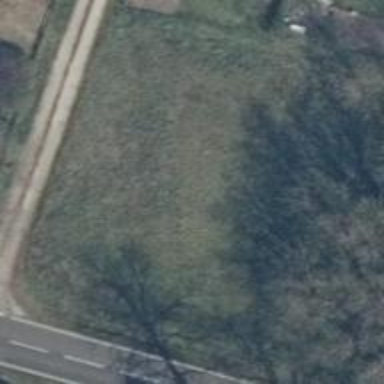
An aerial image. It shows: Area covered with grass.